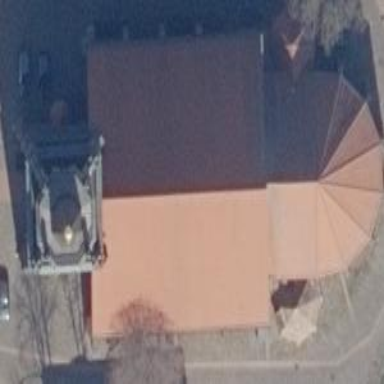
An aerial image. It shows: Church which is place of worship.